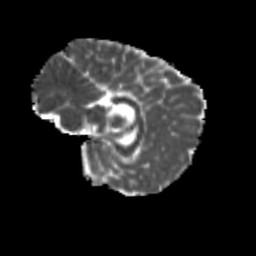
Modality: MD
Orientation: sagittal
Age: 9
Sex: female
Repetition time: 9.512 s
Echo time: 0.089 s